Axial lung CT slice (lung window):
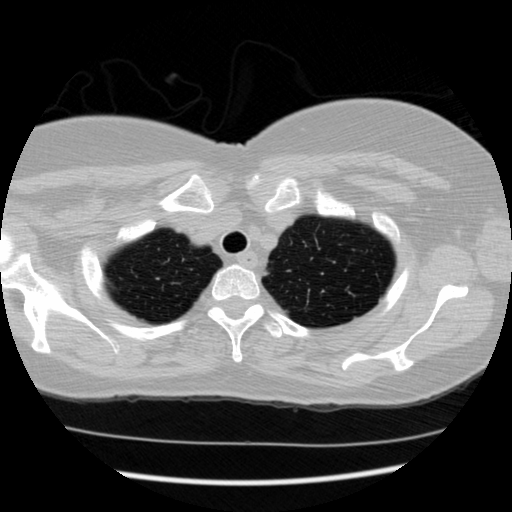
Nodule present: no